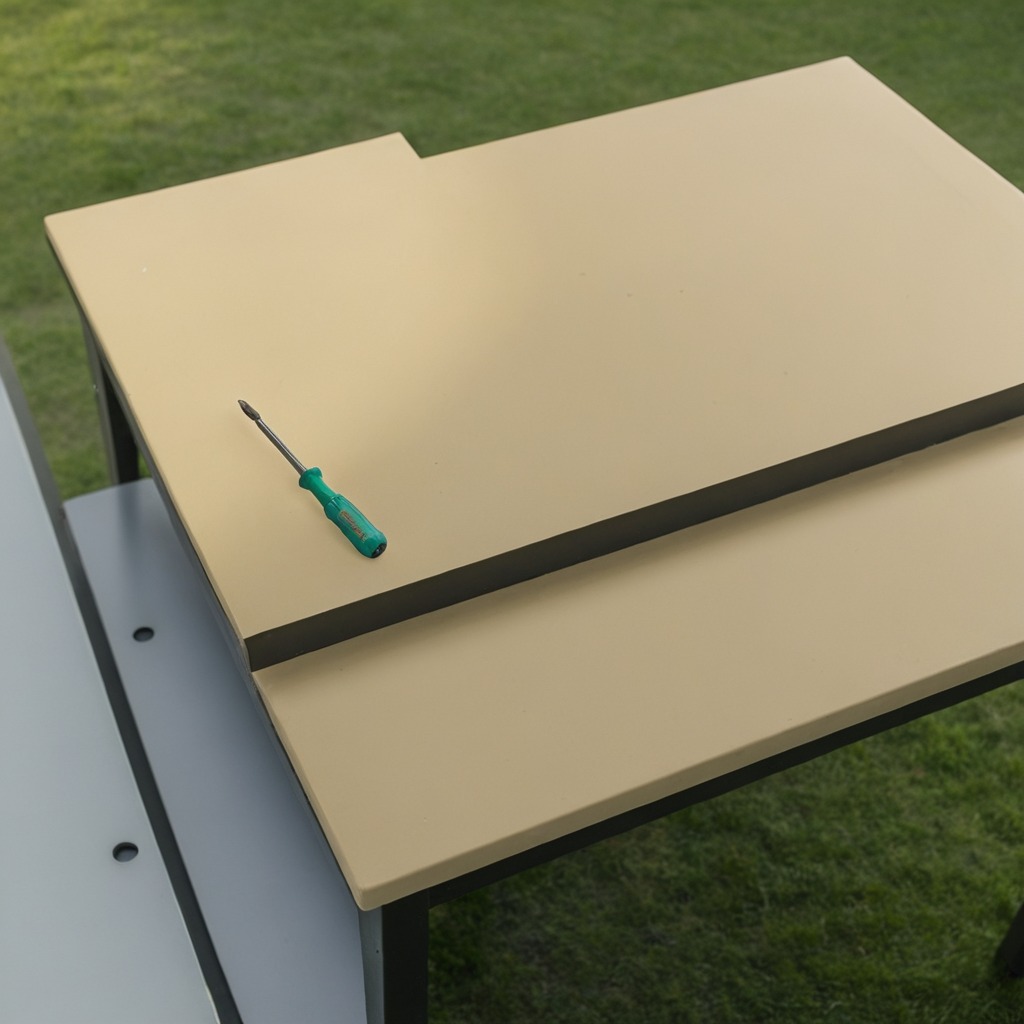
A screwdriver lies on the table in a temporary outdoor tool station.